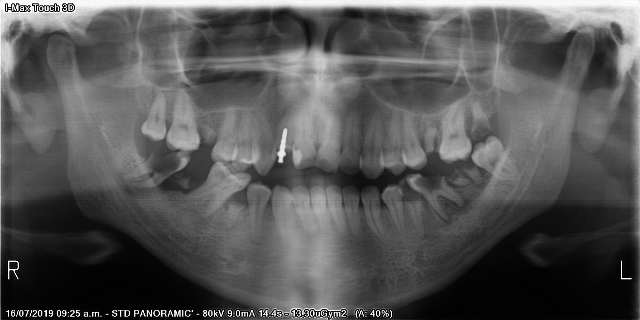
adult